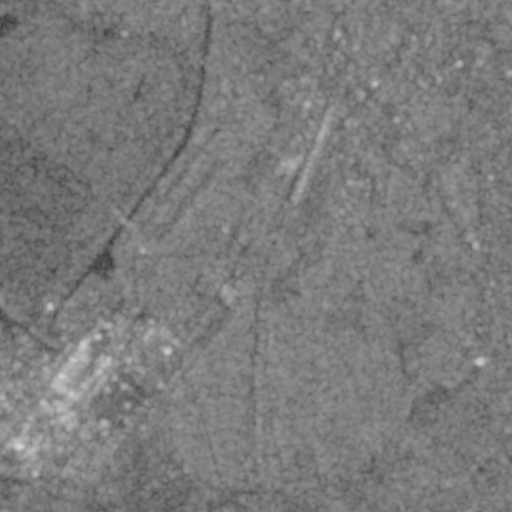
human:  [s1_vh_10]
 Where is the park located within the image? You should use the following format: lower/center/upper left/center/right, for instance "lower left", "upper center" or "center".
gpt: The park is located in the upper right of the image.
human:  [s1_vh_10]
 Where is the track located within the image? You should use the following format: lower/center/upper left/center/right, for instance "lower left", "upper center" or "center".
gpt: There is no track in the image.

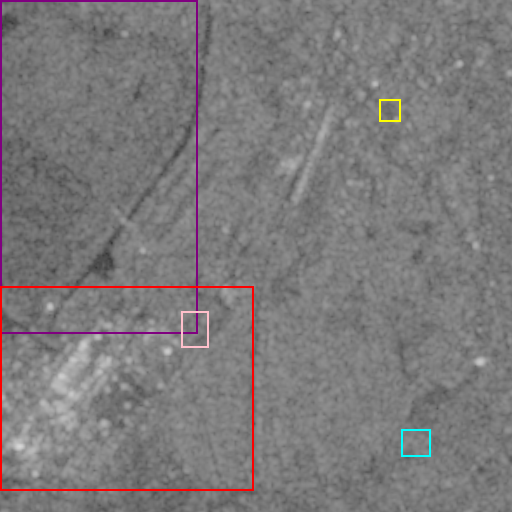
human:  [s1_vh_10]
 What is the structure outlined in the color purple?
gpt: The structure outlined in purple is a landfill.
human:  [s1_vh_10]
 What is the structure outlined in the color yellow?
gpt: The structure outlined in yellow is a park.
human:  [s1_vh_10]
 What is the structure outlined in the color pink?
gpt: The structure outlined in pink is a parking lot.
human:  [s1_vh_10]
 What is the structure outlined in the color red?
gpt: The structure outlined in red is a power plant.
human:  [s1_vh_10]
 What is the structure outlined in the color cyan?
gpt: The structure outlined in cyan is a power substation.
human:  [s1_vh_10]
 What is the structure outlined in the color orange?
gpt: There is no orange outline.